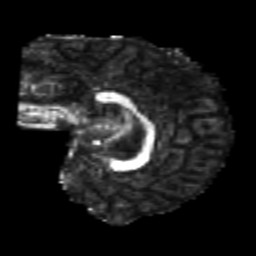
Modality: FA
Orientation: sagittal
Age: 21
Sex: female
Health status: healthy
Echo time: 0.074 s